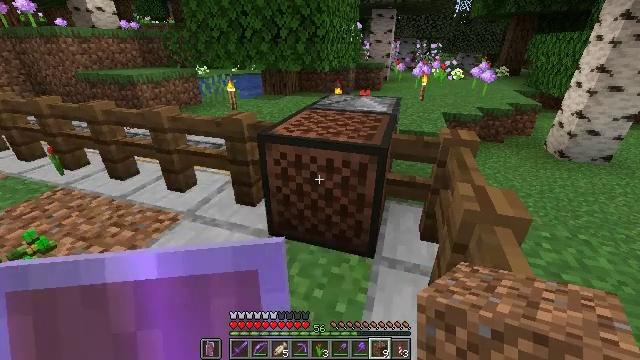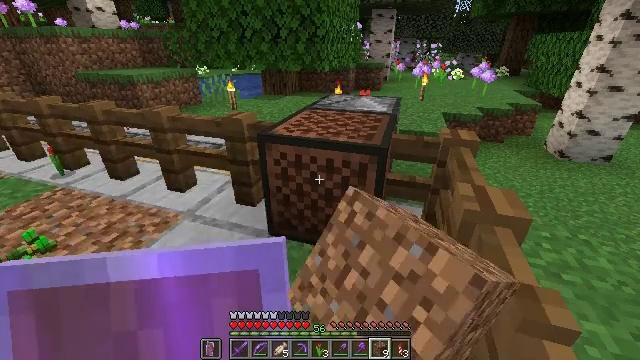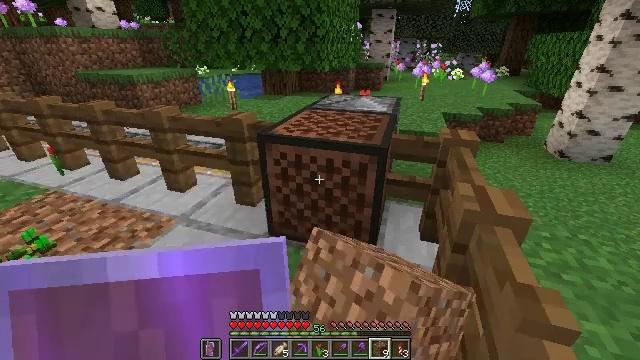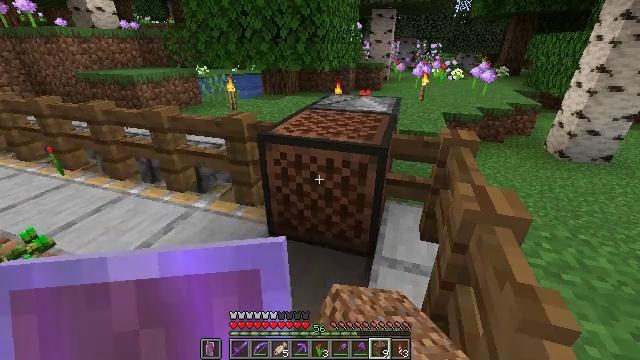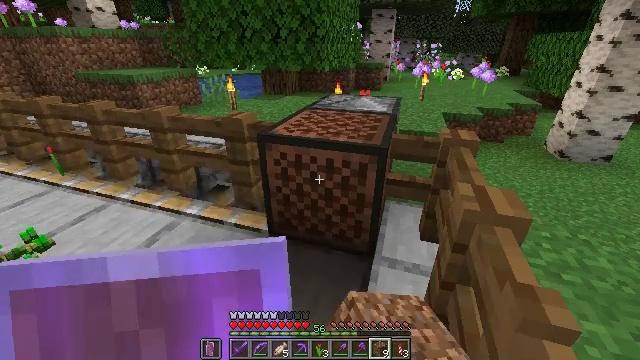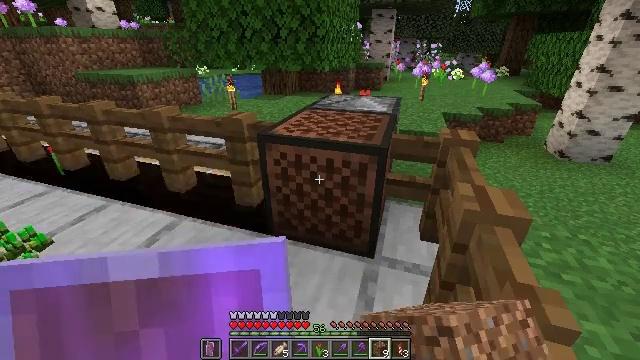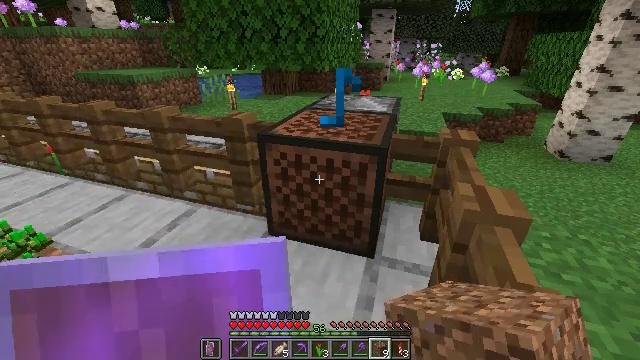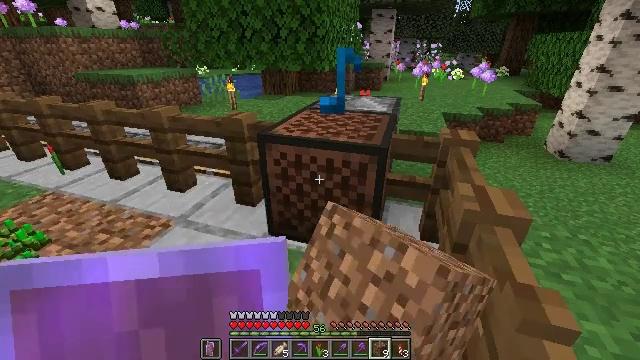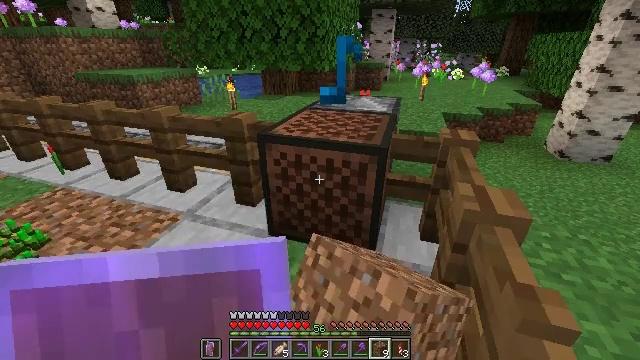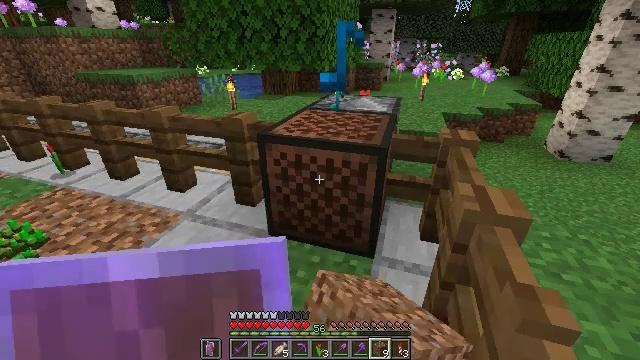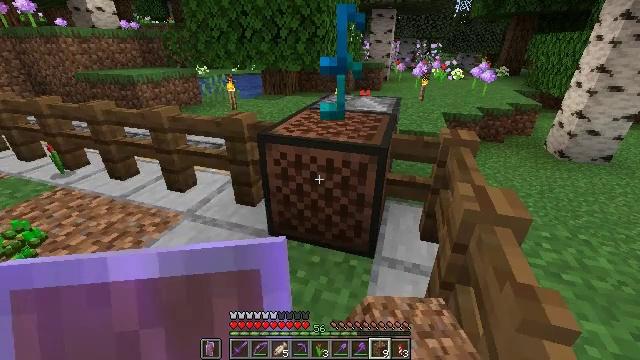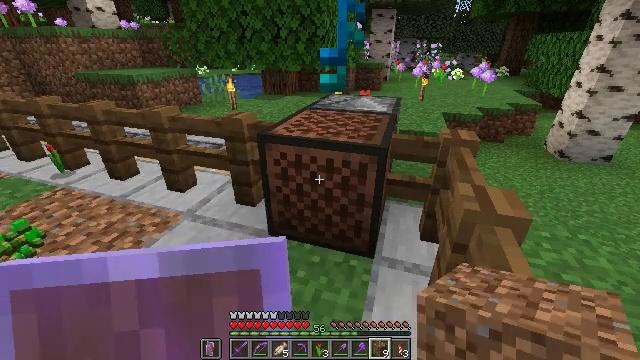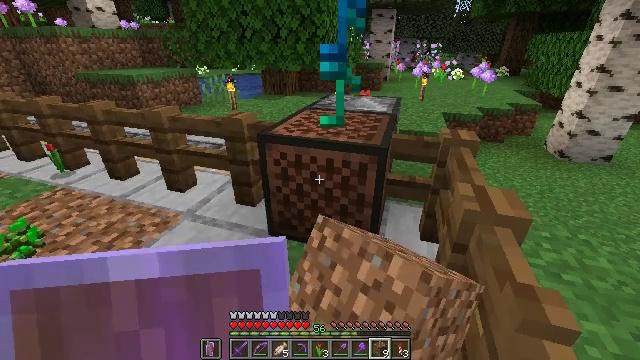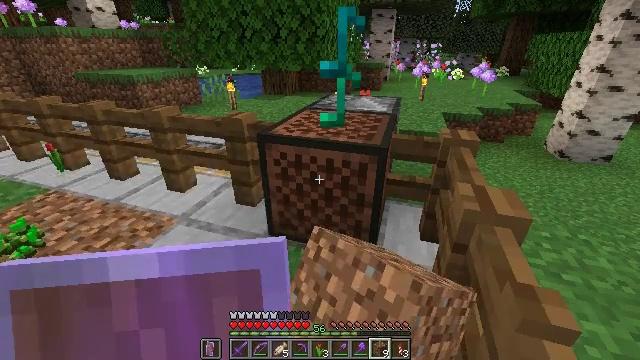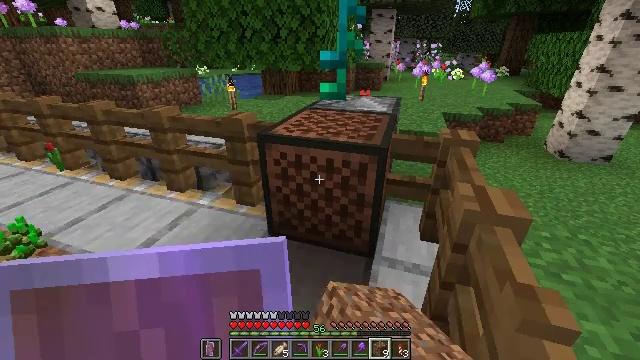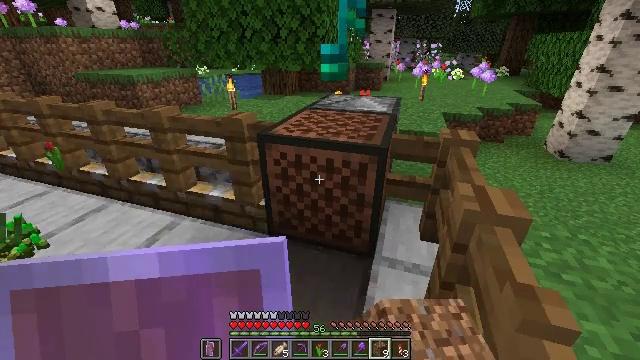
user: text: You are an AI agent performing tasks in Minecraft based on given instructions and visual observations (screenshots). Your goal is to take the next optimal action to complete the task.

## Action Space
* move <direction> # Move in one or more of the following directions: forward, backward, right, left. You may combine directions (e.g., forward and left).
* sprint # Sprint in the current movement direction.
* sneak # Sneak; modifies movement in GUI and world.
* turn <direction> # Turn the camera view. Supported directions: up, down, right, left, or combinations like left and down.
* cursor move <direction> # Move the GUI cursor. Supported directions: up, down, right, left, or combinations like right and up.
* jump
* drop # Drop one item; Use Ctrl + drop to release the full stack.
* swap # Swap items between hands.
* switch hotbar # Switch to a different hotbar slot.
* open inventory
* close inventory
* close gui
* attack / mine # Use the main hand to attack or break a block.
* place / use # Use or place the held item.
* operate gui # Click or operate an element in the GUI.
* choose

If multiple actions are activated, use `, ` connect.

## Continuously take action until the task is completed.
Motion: motion action
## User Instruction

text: Break the smooth stone to collect it.
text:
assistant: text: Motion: use / place
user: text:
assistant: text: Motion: no_op
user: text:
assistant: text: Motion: use / place
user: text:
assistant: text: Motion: use / place
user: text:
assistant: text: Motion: no_op
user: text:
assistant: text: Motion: use / place
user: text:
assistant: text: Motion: use / place
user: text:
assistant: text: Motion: use / place
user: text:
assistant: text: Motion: use / place
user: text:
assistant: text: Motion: no_op
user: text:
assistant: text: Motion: use / place
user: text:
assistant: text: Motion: use / place
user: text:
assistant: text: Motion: no_op
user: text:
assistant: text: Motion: use / place
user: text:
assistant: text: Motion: use / place
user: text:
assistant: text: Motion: use / place
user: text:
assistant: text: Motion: use / place
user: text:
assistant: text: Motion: use / place
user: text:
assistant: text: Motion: use / place
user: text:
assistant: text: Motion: no_op
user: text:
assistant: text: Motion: no_op
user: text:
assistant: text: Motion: no_op
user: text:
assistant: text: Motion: no_op
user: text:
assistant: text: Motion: no_op
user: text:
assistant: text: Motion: no_op
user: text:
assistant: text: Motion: no_op
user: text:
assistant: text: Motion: no_op
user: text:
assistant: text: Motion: no_op
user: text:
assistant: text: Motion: no_op
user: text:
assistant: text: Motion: no_op